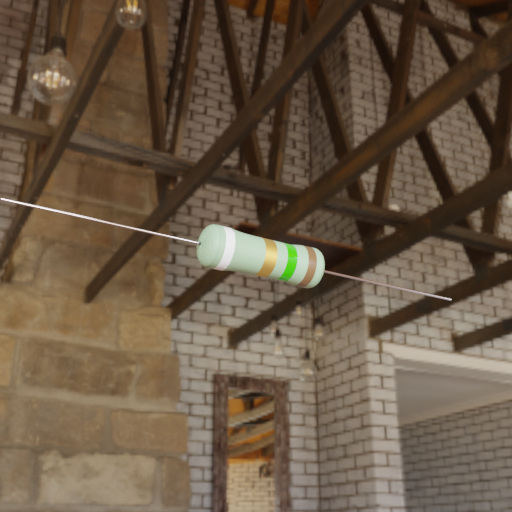
Resistor colour bands (in order): white, gold, green, brown